Question: What is the value of the measurement in the image?
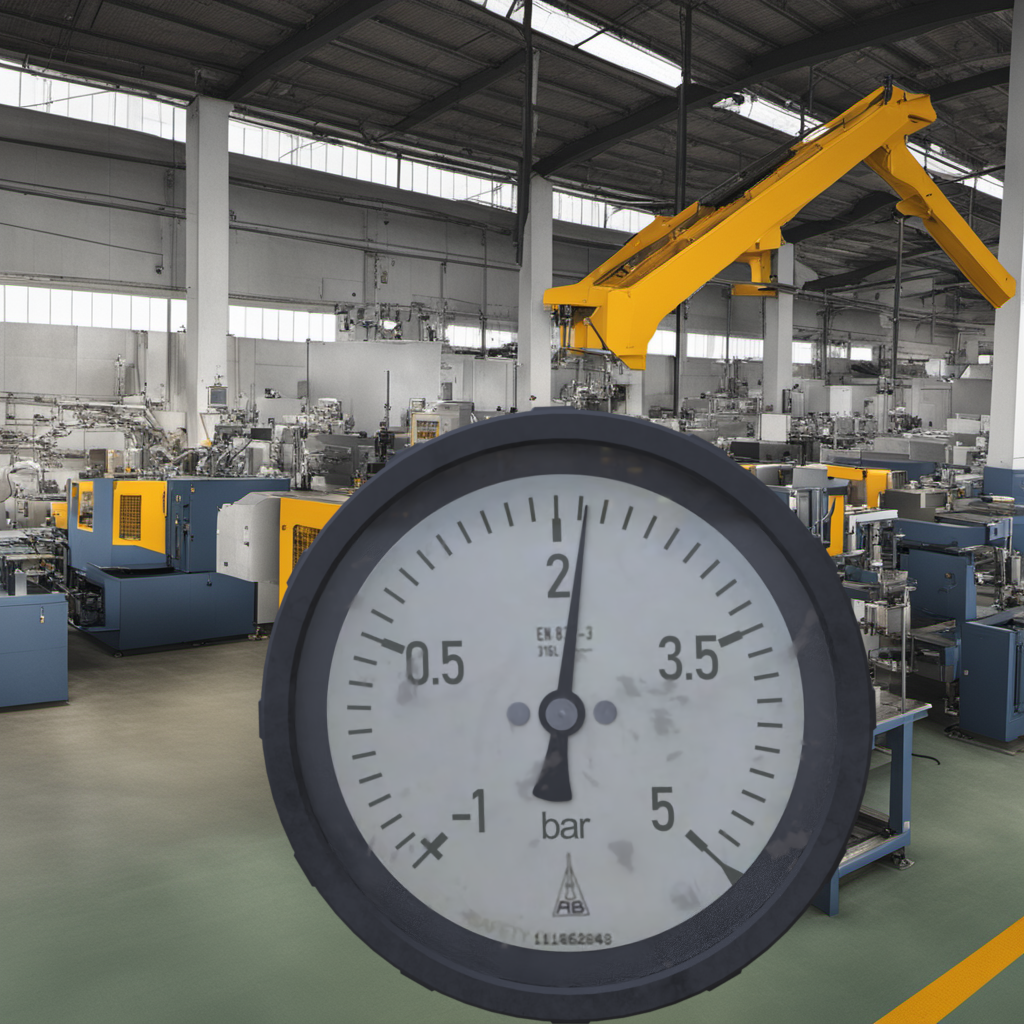
Answer: The result is 2.19
Question: What is the range of the measurement shown in the image?
Answer: The range is from -1 to 5
Question: What is the minimum and maximum value of this measurement?
Answer: The minimum value is -1 and the maximum value is 5